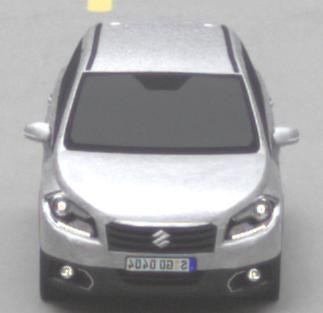
Make: Suzuki
Model: SX4 S-Cross 1.6
Detailed model: SX4 (II) S-Cross
Model produced from: 2013/10
Model produced until: 2015/08
Doors: 5
Color: white
Road condition: dry road
Daytime: morning or afternoon
Contrast: low contrast